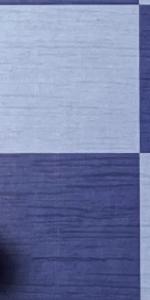
Label: Empty